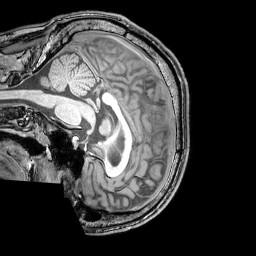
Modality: T1w
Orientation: sagittal
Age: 24
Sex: male
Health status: healthy
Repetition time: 0.081 s
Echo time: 0.037 s